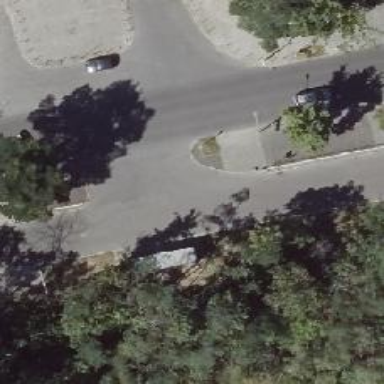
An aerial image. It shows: Tertiary road with asphalt surface. Parking is available on the left side of the road at the kerb.